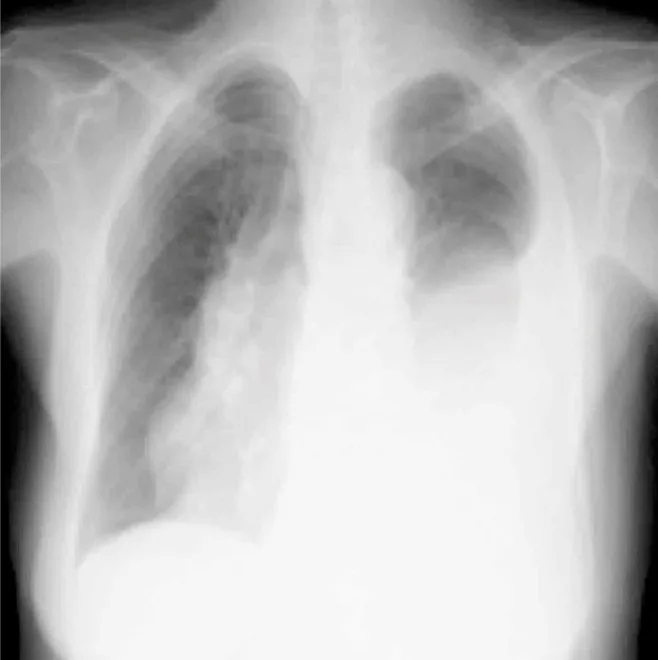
Chest radiogram.
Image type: radiology (x_ray)